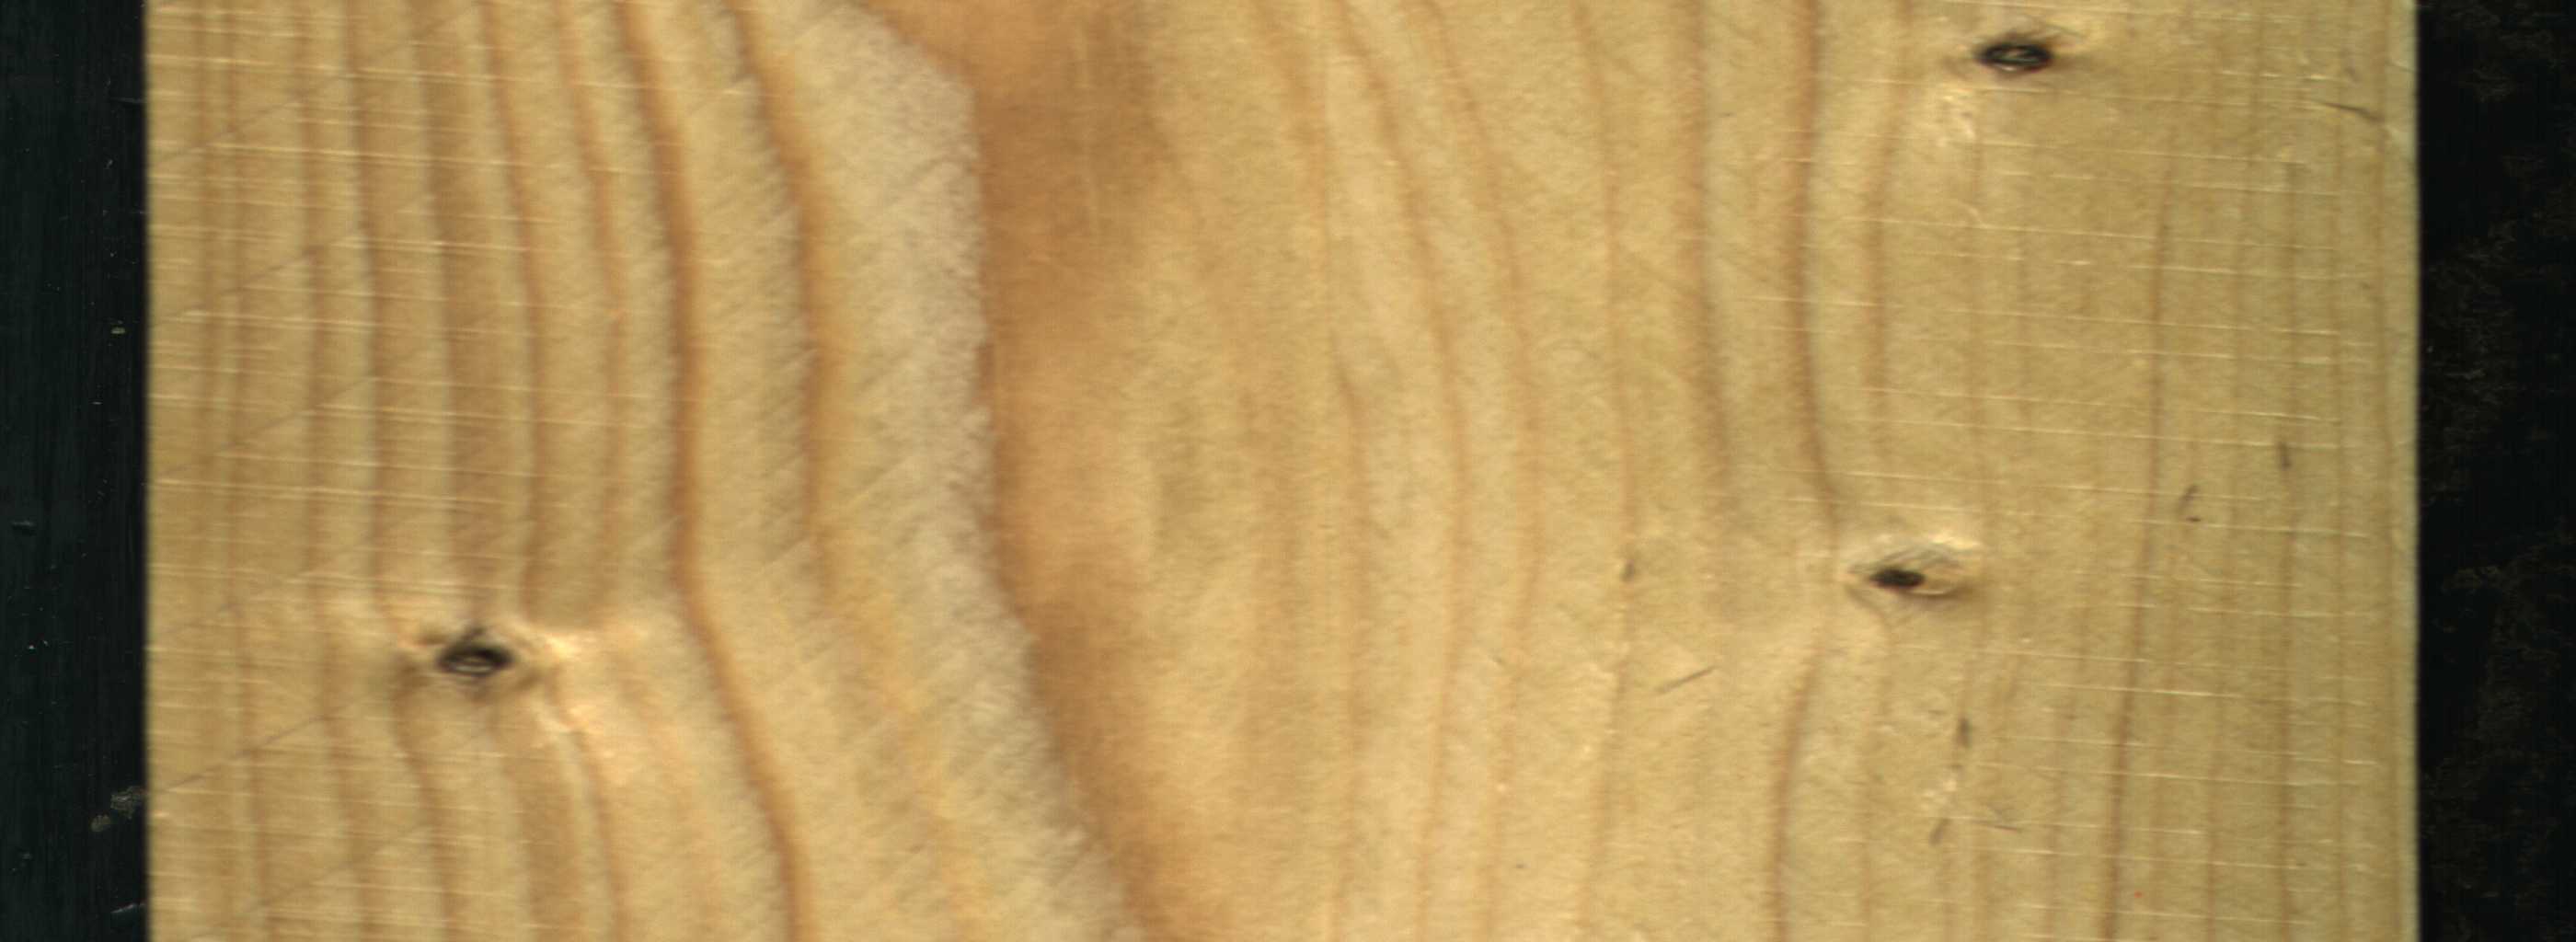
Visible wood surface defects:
Dead_Knot
Dead_Knot
Dead_Knot